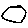
Label: circle